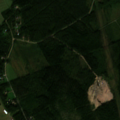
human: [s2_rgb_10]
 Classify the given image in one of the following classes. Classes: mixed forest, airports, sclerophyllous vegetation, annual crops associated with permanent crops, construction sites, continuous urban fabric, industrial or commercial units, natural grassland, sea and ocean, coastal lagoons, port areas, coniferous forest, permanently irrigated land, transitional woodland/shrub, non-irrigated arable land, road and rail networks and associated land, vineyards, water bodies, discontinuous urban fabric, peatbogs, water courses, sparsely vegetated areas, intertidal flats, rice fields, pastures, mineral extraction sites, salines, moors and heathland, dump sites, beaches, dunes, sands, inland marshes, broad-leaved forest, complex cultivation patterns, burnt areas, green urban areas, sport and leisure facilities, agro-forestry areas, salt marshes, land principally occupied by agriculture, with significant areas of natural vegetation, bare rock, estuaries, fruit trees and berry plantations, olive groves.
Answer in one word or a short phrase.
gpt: land principally occupied by agriculture, with significant areas of natural vegetation, coniferous forest, mixed forest, transitional woodland/shrub